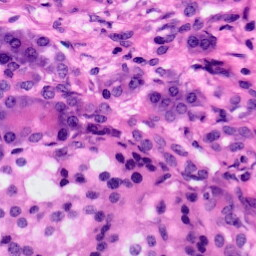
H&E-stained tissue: Pancreatic